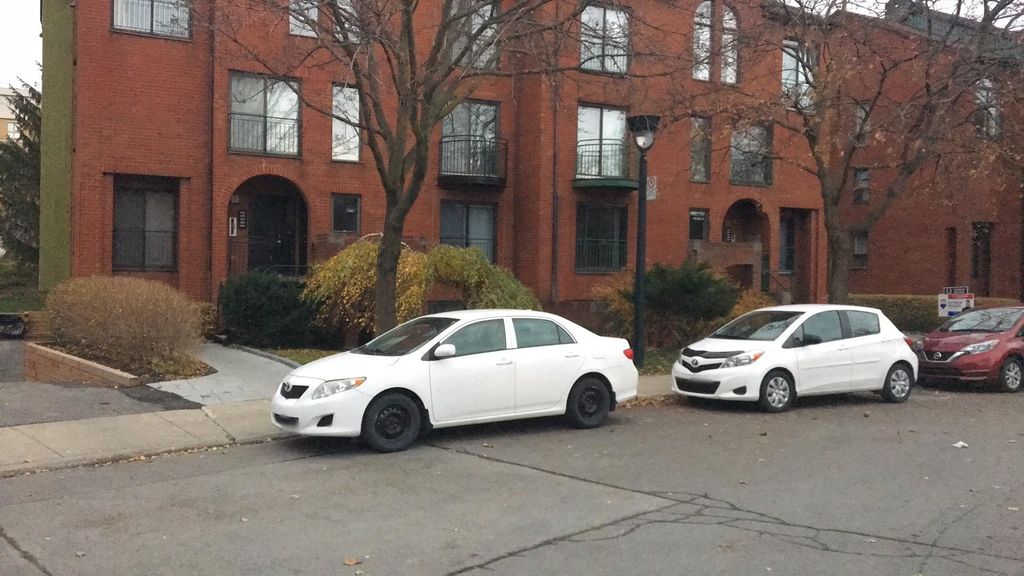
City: montreal